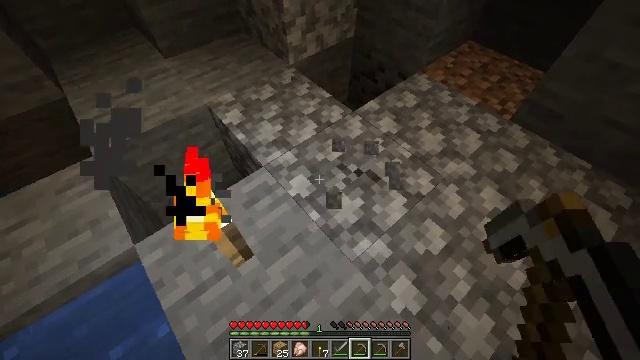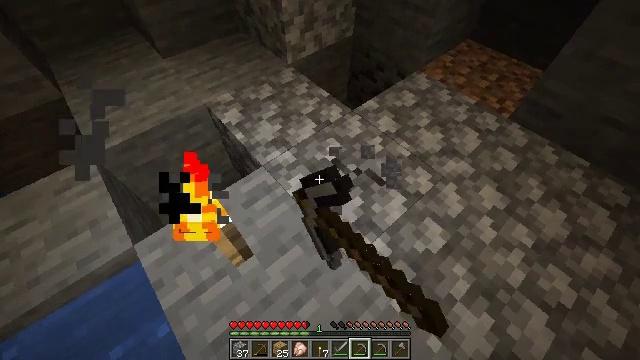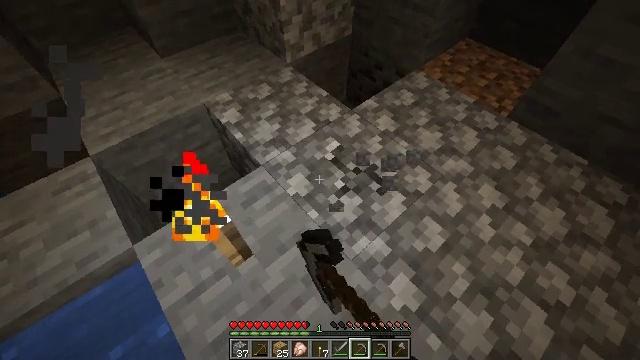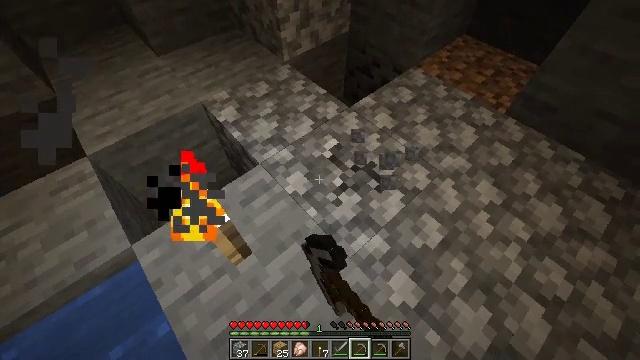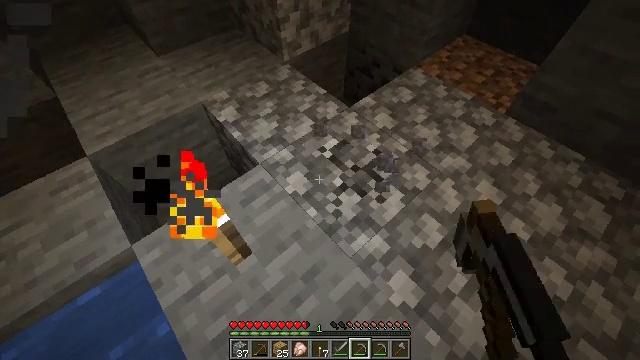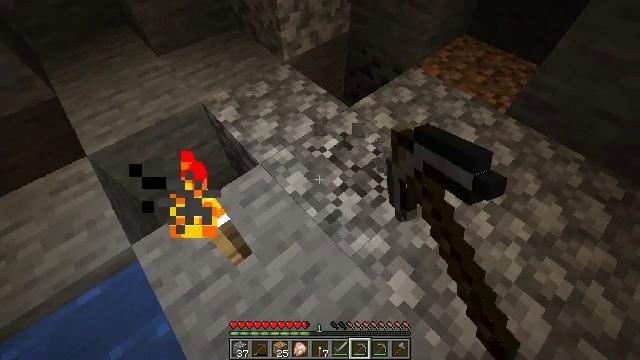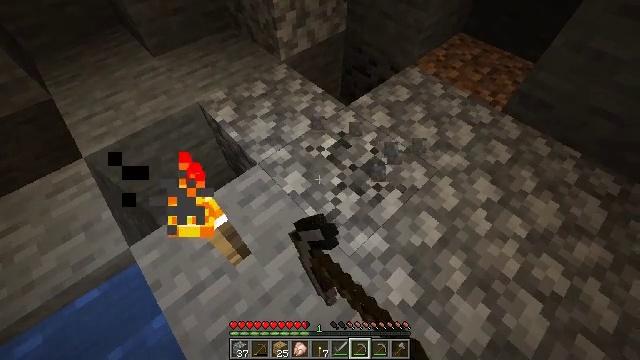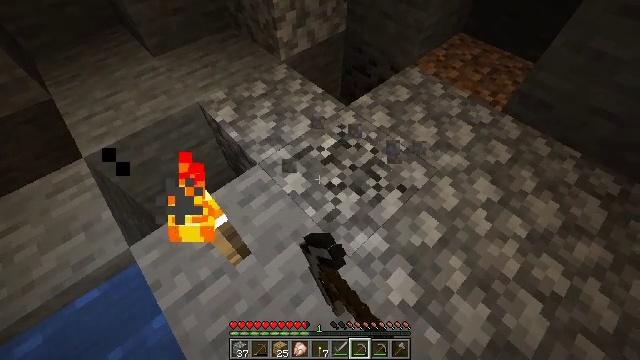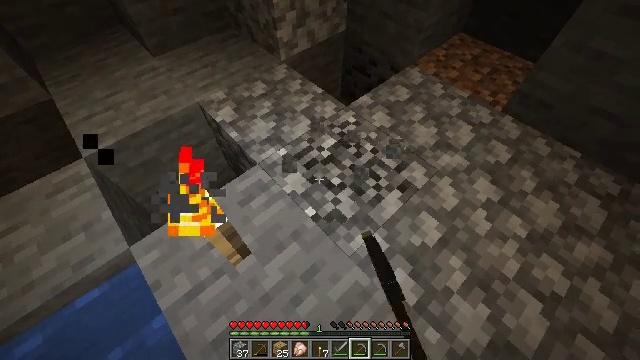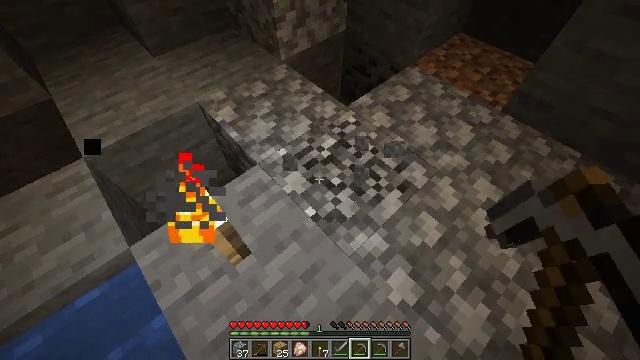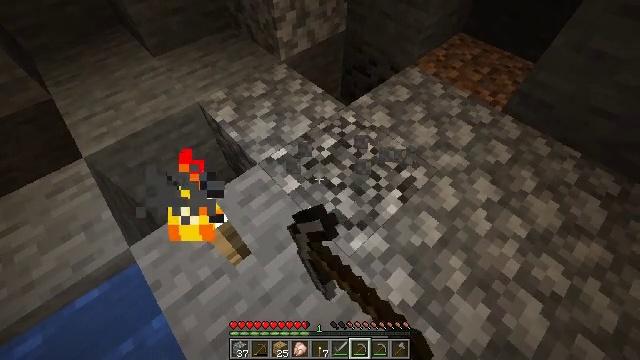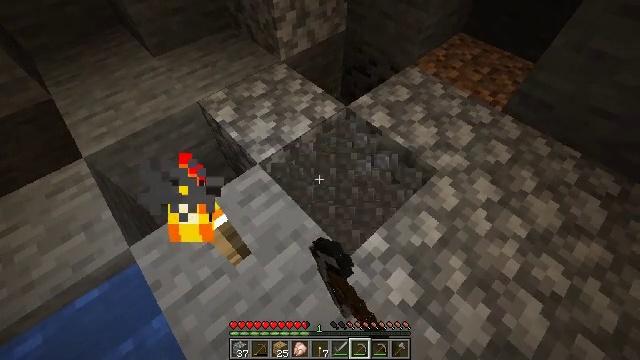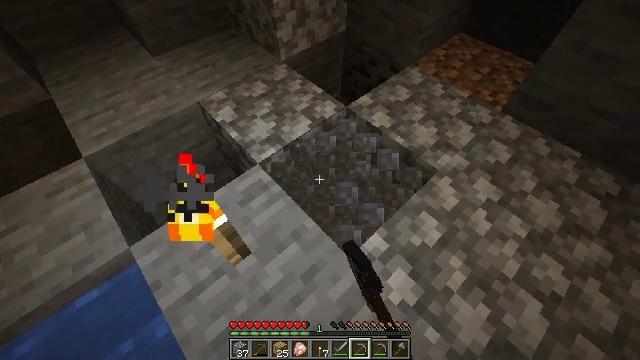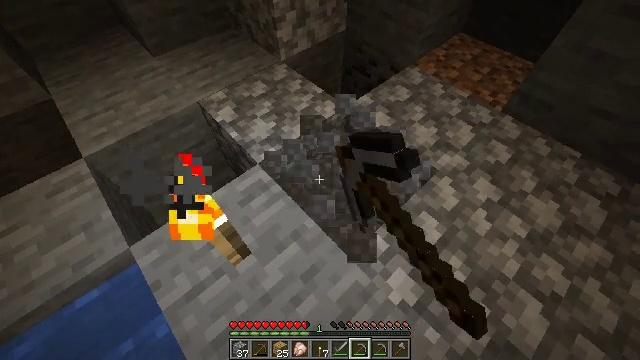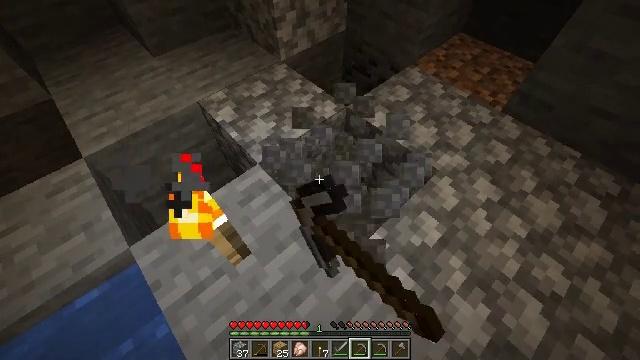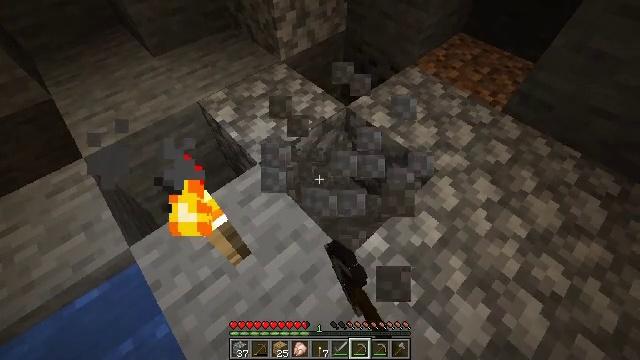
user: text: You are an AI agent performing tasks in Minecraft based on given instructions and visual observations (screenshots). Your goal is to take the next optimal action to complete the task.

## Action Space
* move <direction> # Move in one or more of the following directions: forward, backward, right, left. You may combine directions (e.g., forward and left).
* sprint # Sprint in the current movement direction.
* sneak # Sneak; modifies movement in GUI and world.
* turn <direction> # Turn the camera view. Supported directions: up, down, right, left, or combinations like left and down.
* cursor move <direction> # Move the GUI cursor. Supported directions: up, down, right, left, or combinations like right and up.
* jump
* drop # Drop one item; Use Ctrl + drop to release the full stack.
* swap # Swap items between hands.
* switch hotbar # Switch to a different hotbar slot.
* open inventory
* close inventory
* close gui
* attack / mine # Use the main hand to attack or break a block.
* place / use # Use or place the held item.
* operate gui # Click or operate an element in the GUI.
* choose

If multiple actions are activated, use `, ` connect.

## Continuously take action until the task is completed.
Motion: motion action
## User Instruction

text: Collect cobblestone blocks for construction.
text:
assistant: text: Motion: attack / mine
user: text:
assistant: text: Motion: attack / mine
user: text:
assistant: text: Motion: attack / mine
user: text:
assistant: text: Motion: attack / mine
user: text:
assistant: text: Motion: attack / mine
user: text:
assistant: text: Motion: attack / mine
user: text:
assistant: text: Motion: attack / mine
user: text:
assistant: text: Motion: attack / mine
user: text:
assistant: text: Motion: attack / mine
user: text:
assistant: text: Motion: attack / mine
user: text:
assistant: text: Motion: attack / mine
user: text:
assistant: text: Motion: attack / mine
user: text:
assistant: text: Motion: attack / mine
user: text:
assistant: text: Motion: attack / mine
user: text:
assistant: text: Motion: attack / mine
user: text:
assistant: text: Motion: turn left, attack / mine
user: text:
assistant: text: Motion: turn left and up, attack / mine
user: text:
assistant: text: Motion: turn left and up, attack / mine
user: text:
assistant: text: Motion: attack / mine
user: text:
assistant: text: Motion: attack / mine
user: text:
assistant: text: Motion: attack / mine
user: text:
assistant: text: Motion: attack / mine
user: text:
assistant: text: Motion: attack / mine
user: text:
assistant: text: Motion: attack / mine
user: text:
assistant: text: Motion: attack / mine
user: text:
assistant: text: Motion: attack / mine
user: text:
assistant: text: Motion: attack / mine
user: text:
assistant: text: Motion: attack / mine
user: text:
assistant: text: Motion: attack / mine
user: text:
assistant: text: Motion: attack / mine